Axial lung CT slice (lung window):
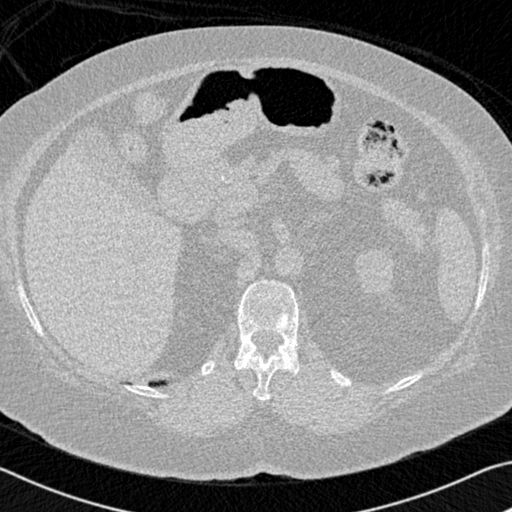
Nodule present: no